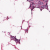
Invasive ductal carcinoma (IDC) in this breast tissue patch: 0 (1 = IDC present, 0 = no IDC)